Question: i have this Database Diagram and im using sql join to get the specific subjects for student. How can i get the data in the in the specific 'studentID'.
i have this query
'''
SELECT Student_Subject.OfferCode, Student.StudentID
FROM Student INNER JOIN Student_Subject
ON Student.StudentID = Student_Subject.StudentID
'''
but only displays the 'OfferCode' and 'StudentID'. How can i display the columns available in the ?

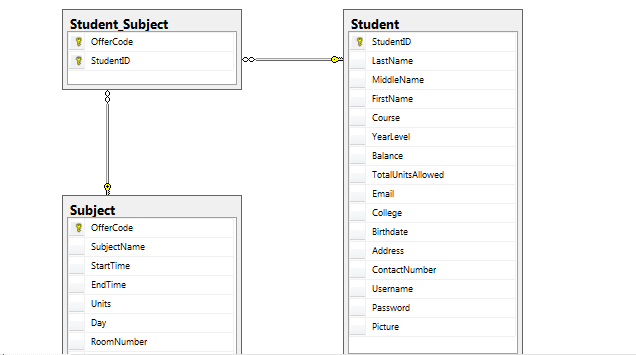
Answer: Just Join the other table. Try to use alias to improve reading
'''
SELECT S.*, Su.*
FROM Student AS S
INNER JOIN Student_Subject AS SS
ON S.StudentID = SS.StudentID
INNER JOIN Subject AS Su
ON SS.OfferCode = Su.OfferCode
'''